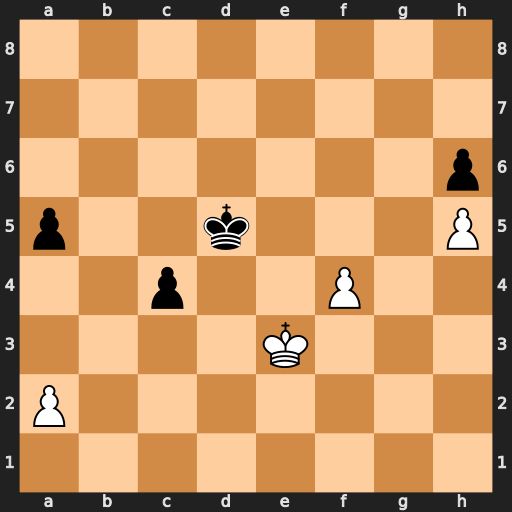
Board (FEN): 8/8/7p/p2k3P/2p2P2/4K3/P7/8
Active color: w
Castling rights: -
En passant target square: -
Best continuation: a4 c3 Kd3 c2 Kxc2